Field crop: maize
Growth stage: 2
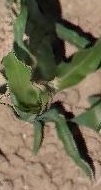
Species: maize